Interaction volume radius: 5 \u00c5
Interaction volume height: 10 \u00c5
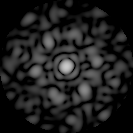
Disorder parameter: 0.7301